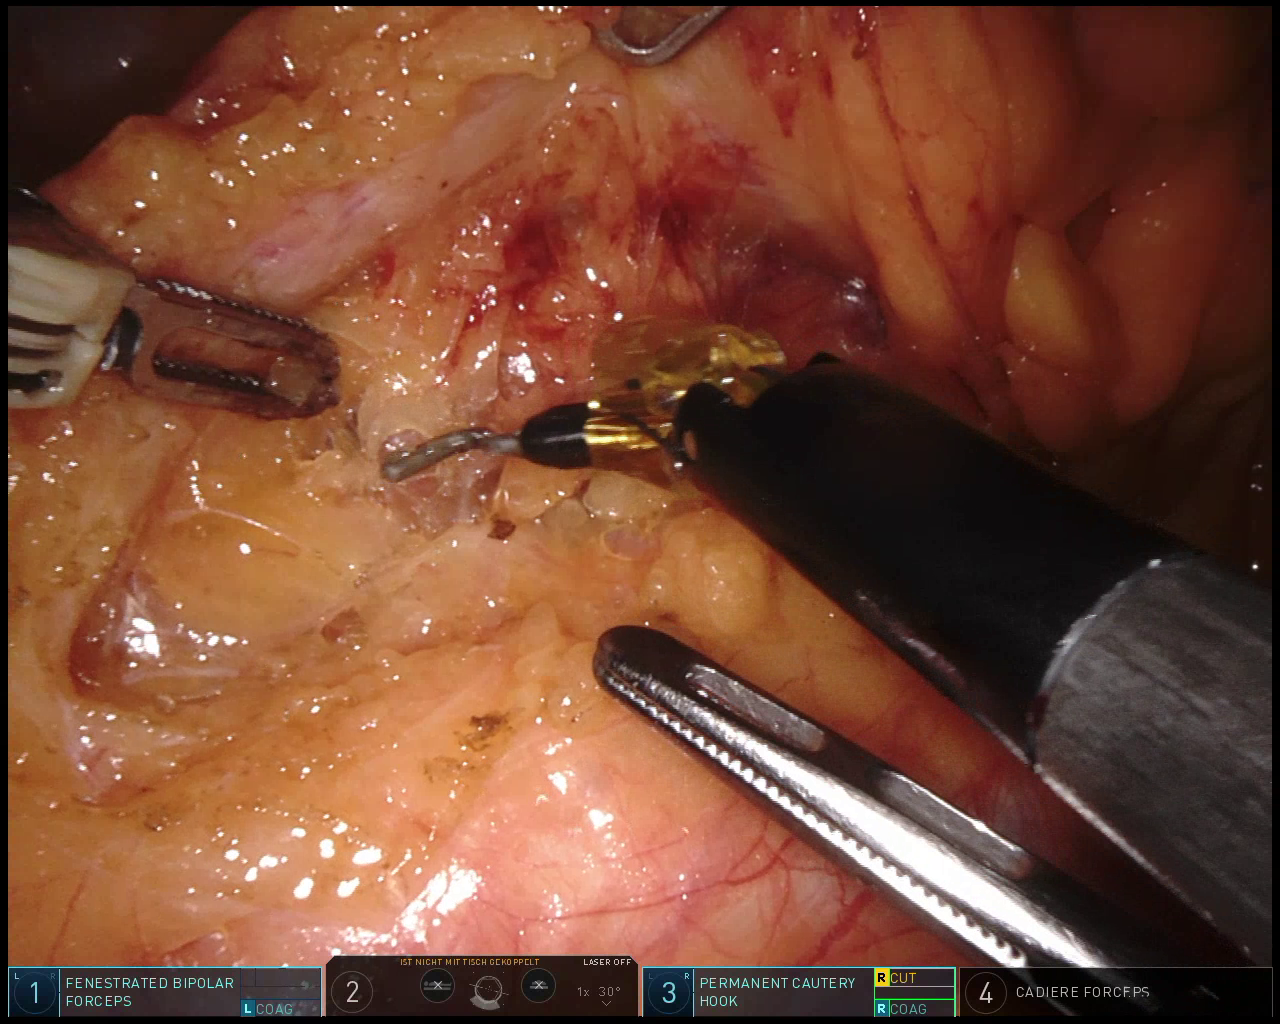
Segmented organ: inferior_mesenteric_artery
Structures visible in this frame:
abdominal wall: no
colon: no
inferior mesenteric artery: yes
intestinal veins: no
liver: no
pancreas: no
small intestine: no
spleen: no
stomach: no
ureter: no
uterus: no
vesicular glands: no